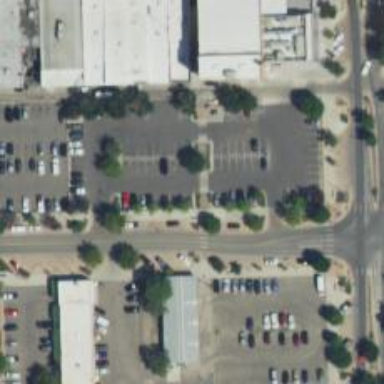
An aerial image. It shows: Parking space.